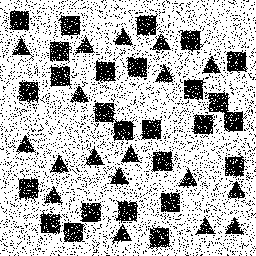
Squares: 26
Triangles: 18
Stars: 0
Total shapes: 44